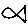
Label: fish